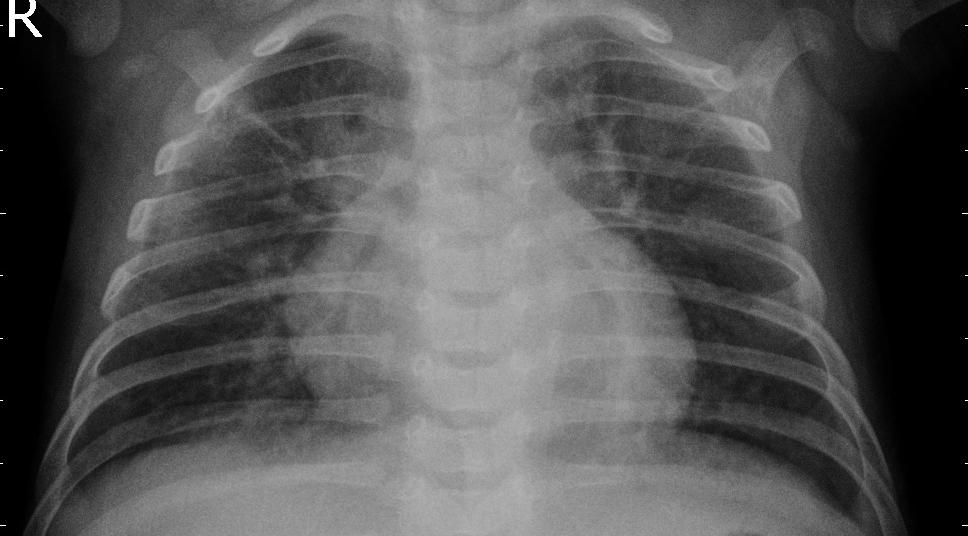
Diagnosis: PNEUMONIA